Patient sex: M
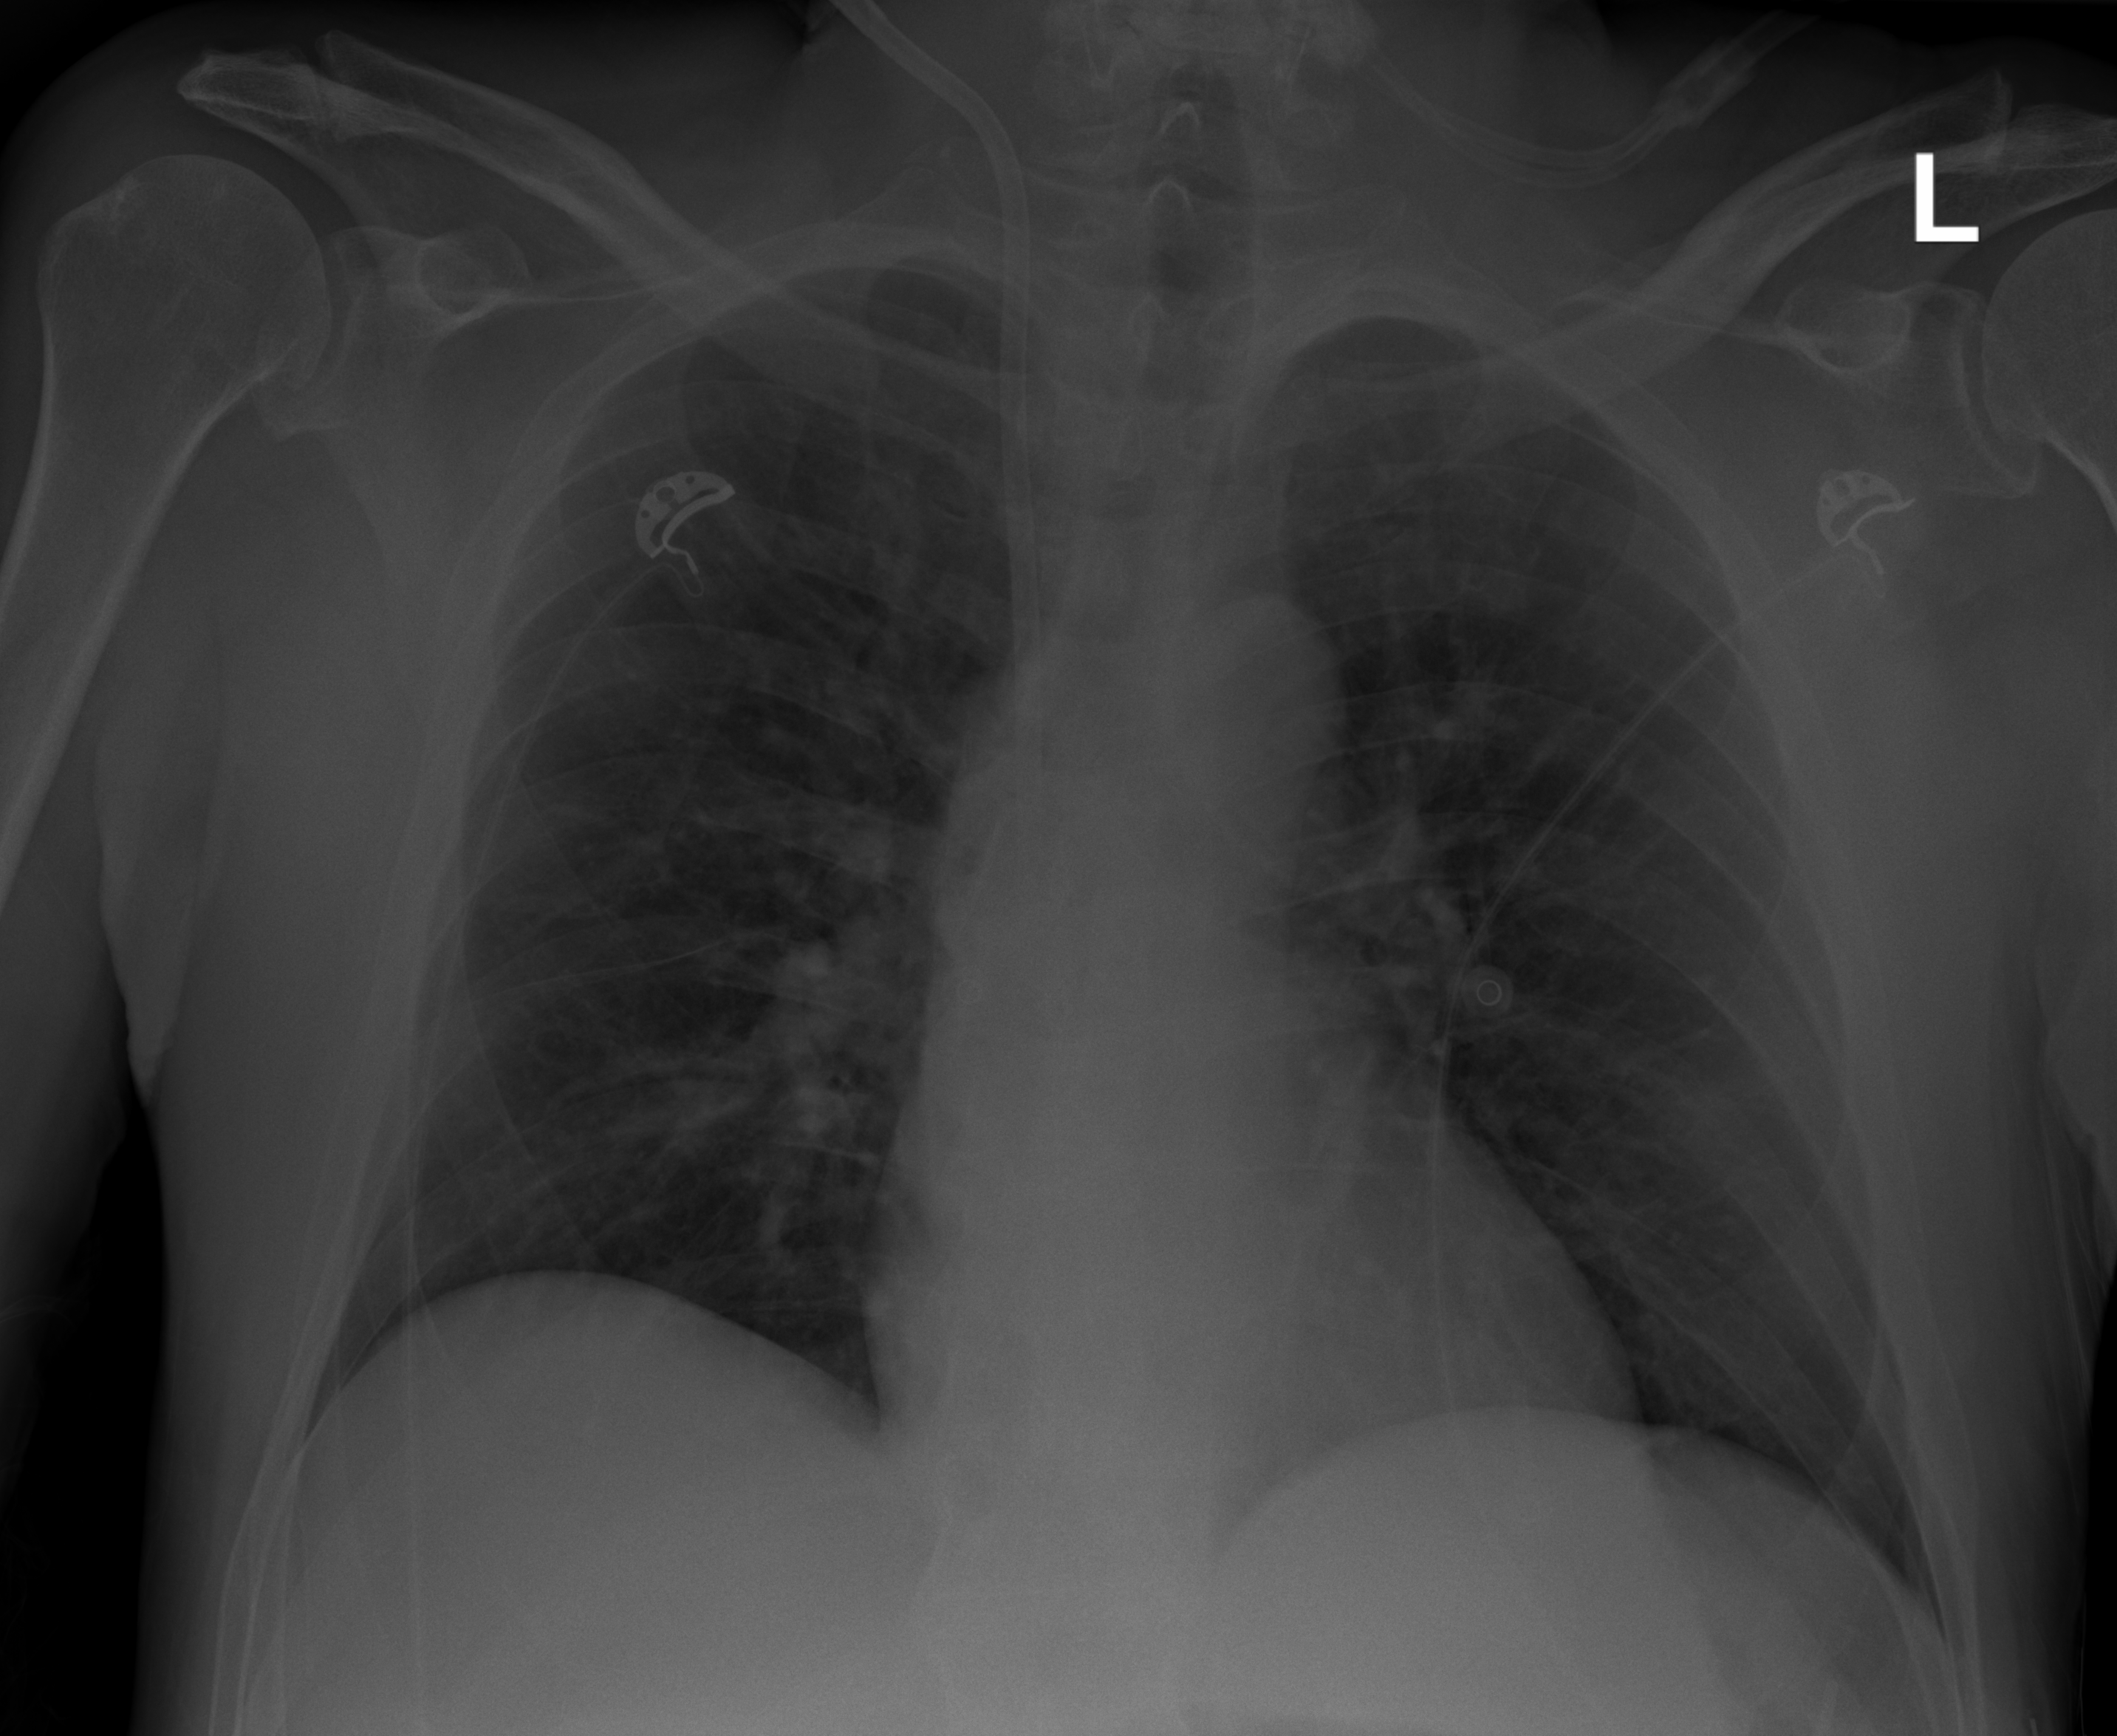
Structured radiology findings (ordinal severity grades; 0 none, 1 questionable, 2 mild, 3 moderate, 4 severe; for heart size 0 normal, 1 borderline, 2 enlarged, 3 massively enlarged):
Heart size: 0
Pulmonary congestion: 1
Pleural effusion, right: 0
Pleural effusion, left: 0
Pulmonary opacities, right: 0
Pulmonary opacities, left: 0
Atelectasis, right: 0
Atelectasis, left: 0